Question: I am currently writing a small program using LWJGL to generate a low poly scene. I first rendered a house. Then I rendered the terrain. Lastly, I rendered the water. The water was originally a flat plane of vertices. I did some displacements in the vertex shader using the Perlin noise algorithm to generate some waves(i.e. I can't obtain the actual water level at a particular point). When I rendered the scene, I observed some serrated edges.
<URL>
The situation is even worse when viewing from a larger distance.

What are they? How can I remove them? Sorry that I can't upload the code. Because the number of lines are too large.
Edit 1:
'''
private float FOV = 70;
private float NEAR_PLANE = .1f;
private float FAR_PLANE = 1000f;
private void createProjectionMatrix() {
float aspectRatio = (float) Display.getWidth() / (float) Display.getHeight();
float y_scale = (float) ( (1f/ Math.tan(FOV/2f))*aspectRatio );
float x_scale = y_scale / aspectRatio;
float frustum_length = FAR_PLANE - NEAR_PLANE;
projectionMatrix = new Matrix4f();
projectionMatrix.m00 = x_scale;
projectionMatrix.m11 = y_scale;
projectionMatrix.m22 = -((FAR_PLANE + NEAR_PLANE) / frustum_length);
projectionMatrix.m23 = -1;
projectionMatrix.m32 = -((2*NEAR_PLANE * FAR_PLANE) / frustum_length);
projectionMatrix.m33 = 0;
}
'''
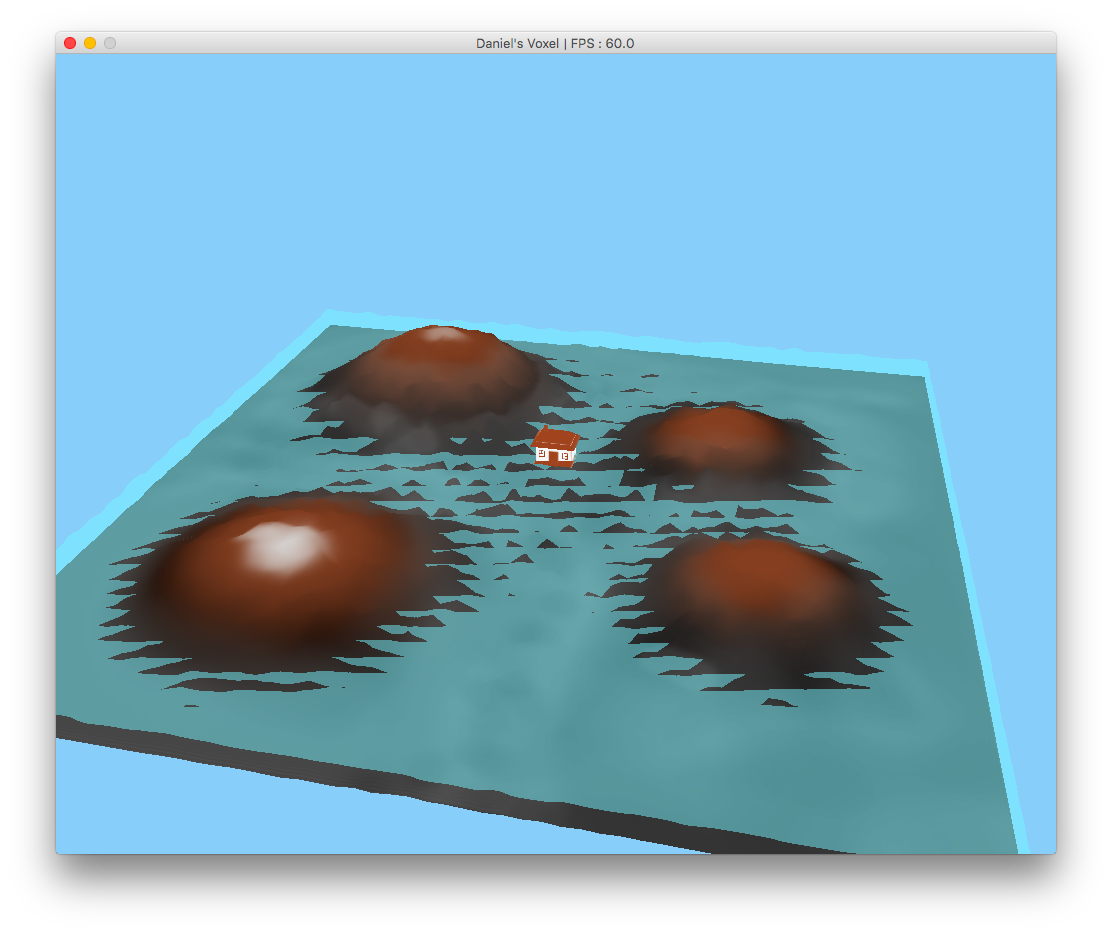
Answer: the problem is due to Z-buffer stored Z values of your fragments has low precision. Look at your values:
'''
private float NEAR_PLANE = .1f;
private float FAR_PLANE = 1000f;
'''
so visible depth range is 'z = < 0.1 , 1000.0 >' this is normalized to '< 0.0 , 1.0>' range. Now if your uses only 16 bit Z-buffer then (assuming linear Z-buffer which is not the case) you got precision '~(1000.0/0.1)/2^16 = 0.6' which is smallest possible Z-step. Now if you take into account that the Z-buffer values are mapped non linearly then the more far away from your 'Z_Near' the precision will be even less.
To improve this you can:
1. change pixelformat to 32bits for Depth buffer if supported by gfx
2. lower Zfar/Znear ratio Znear is more significant (due to non linear Z values). The closer to the zero it is the worse this thing gets. If you are rendering objects with resolution in meters then there is no point to have z_near < 1.0
3. stack up more frustrums In case you need to cover very high dynamic range you can render the scene in more then one pass. For more info see Is it possible to make realistic n-body solar system simulation in matter of size and mass? Especially the bullet #1
4. Use linear Z-buffer This can be done with shaders getting rid of the non linearity.